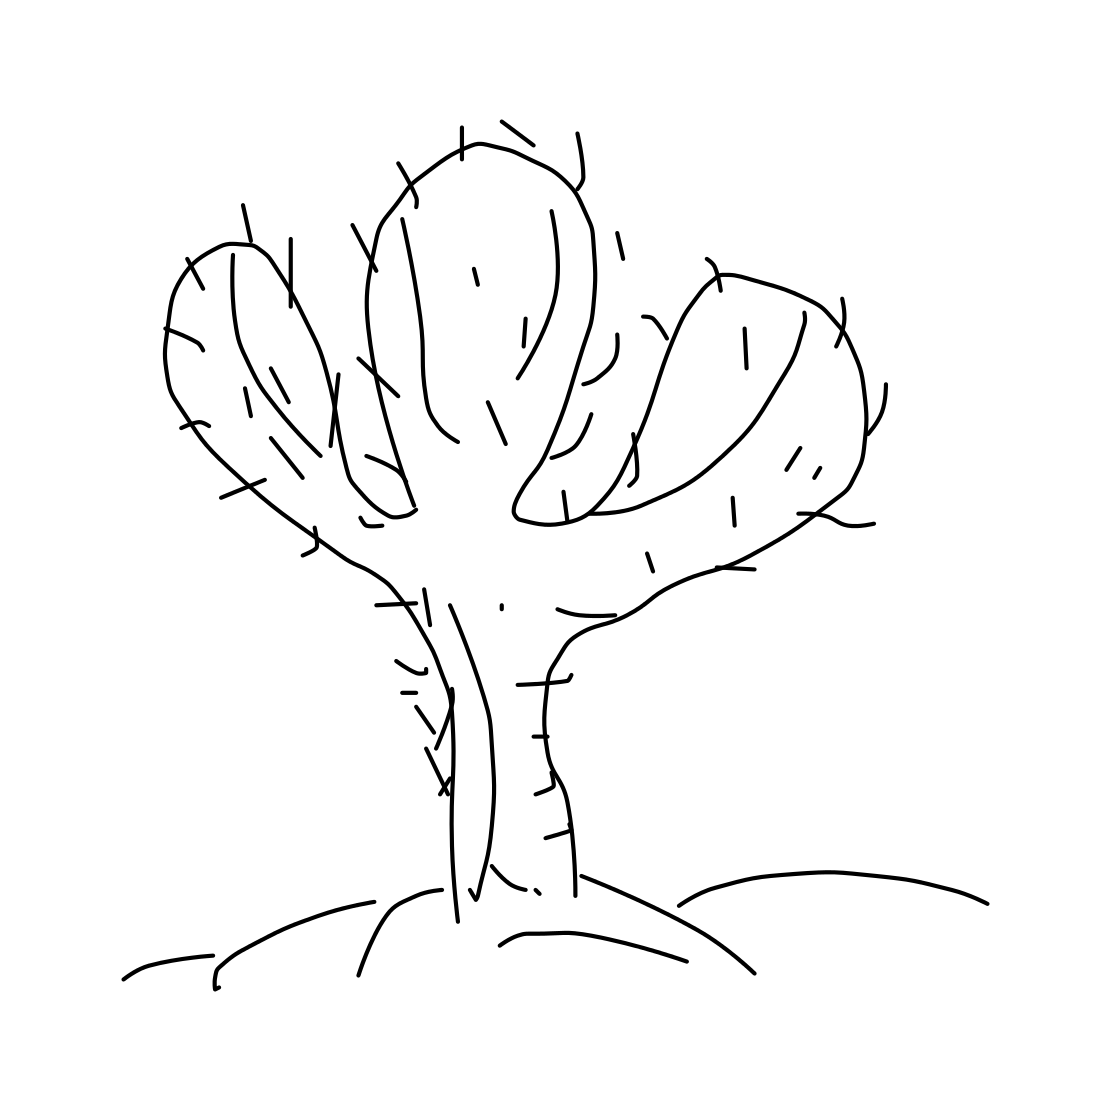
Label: cactus